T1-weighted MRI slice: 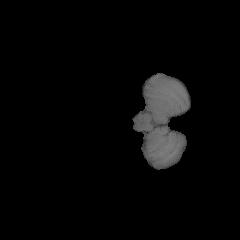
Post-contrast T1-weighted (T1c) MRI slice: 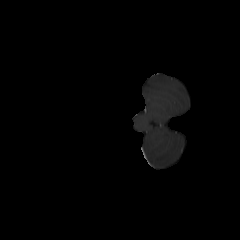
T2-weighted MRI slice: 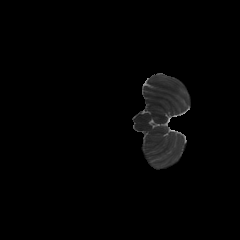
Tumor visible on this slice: no